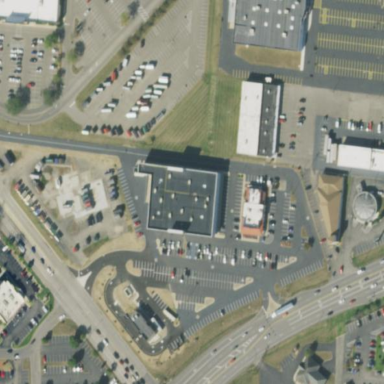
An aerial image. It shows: Retail area.